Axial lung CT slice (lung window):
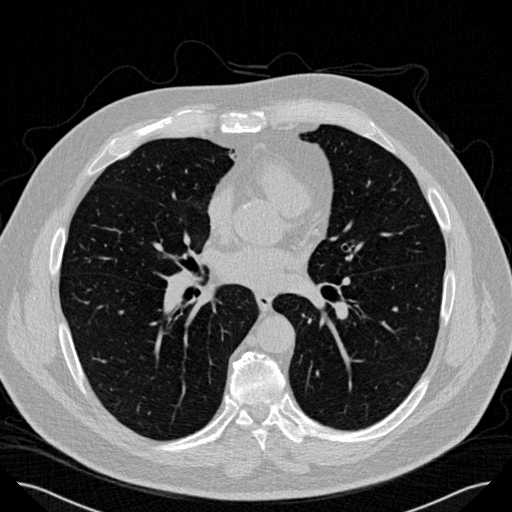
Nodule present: no